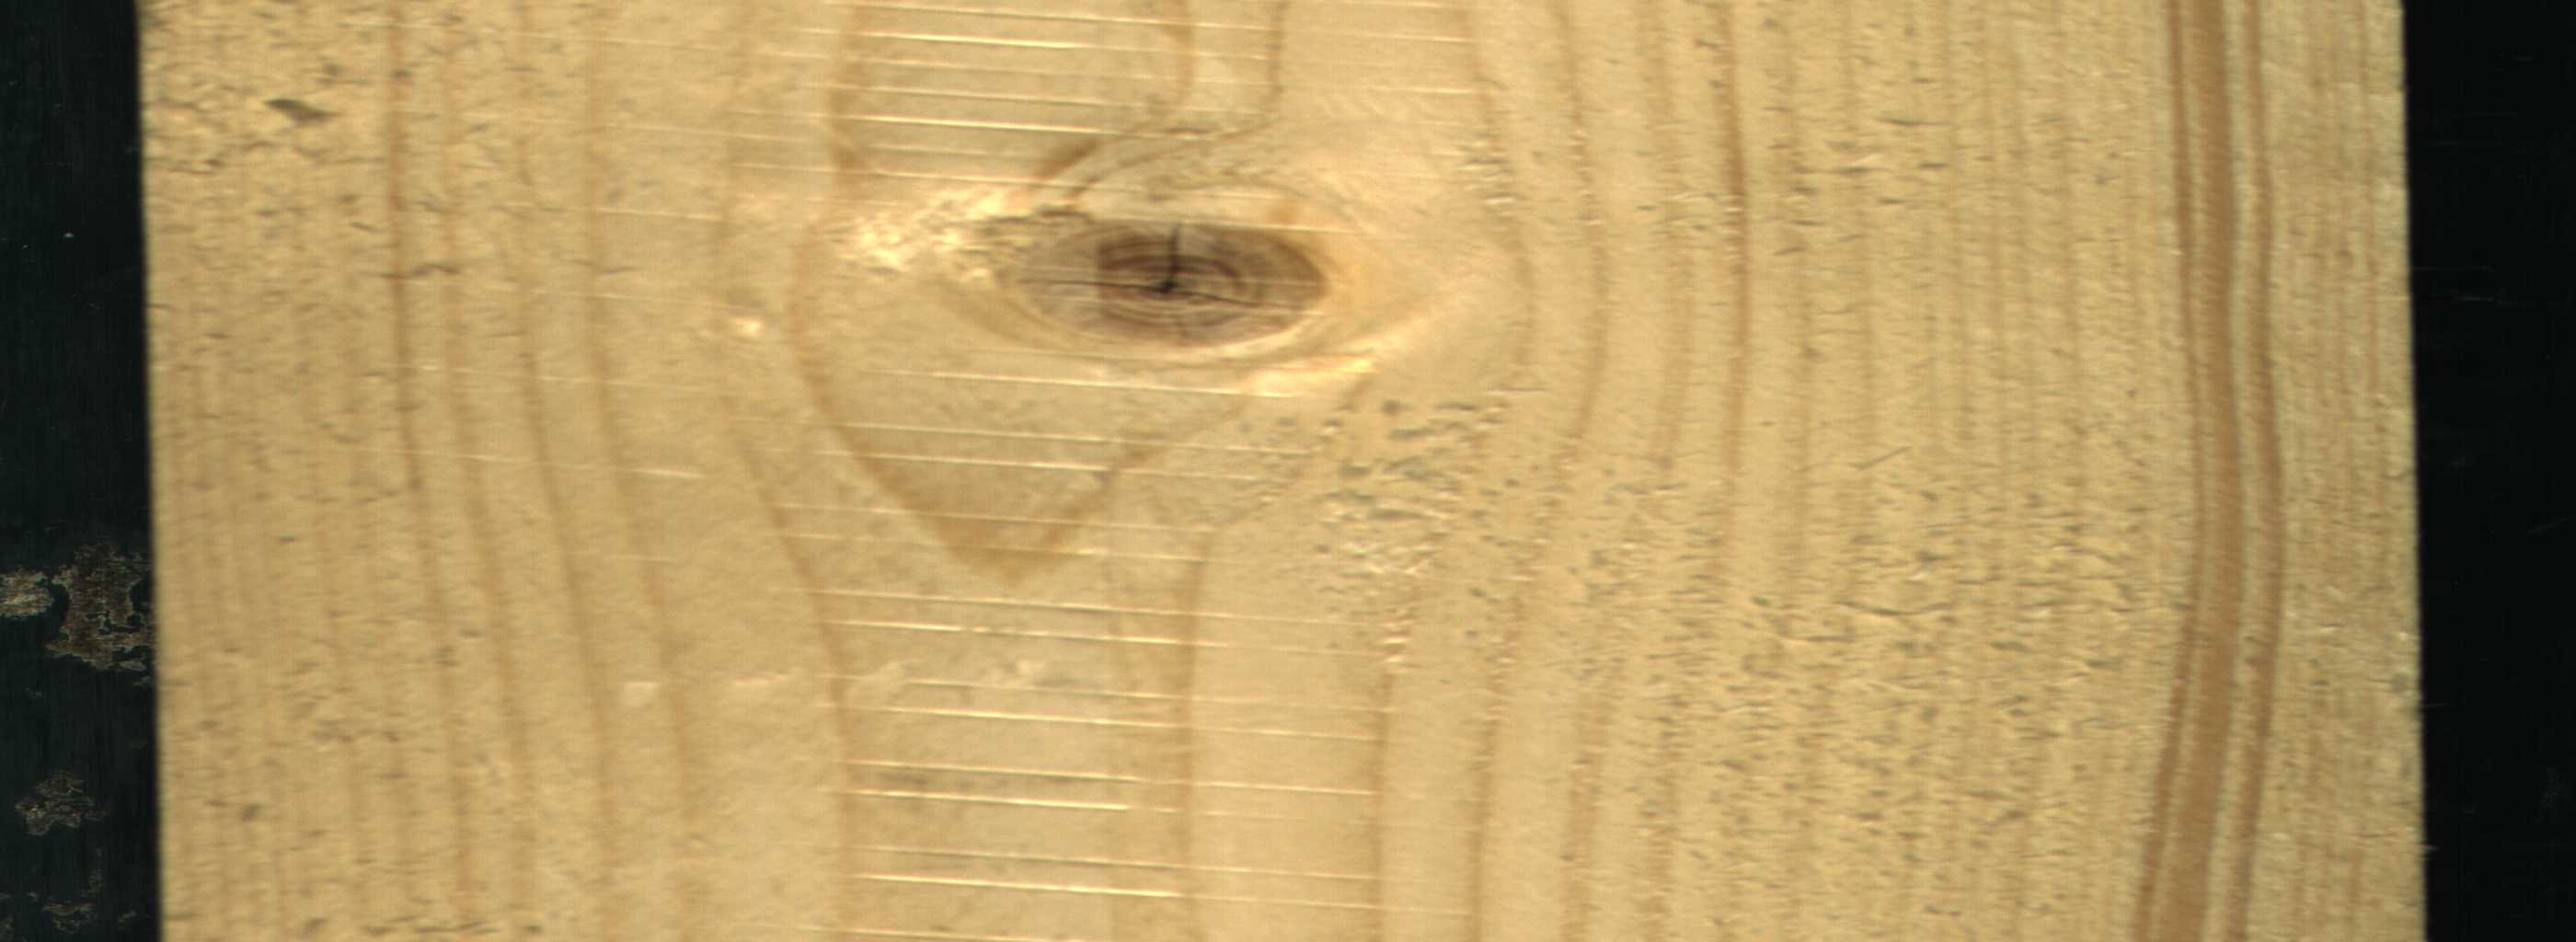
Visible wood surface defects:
Quartzity
knot_with_crack